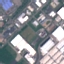
Label: Industrial